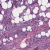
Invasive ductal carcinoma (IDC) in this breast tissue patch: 1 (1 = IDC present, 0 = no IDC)